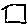
Label: square